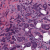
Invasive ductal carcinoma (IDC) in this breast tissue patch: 1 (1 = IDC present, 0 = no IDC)